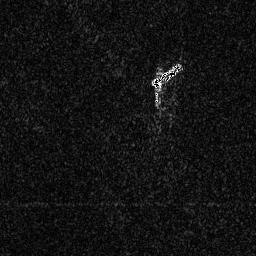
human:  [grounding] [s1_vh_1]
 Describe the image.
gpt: In the satellite image, there is  <ref>1 medium ship </ref> <box>[[58, 23, 71, 34, 0]]</box> located at top.